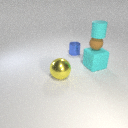
small blue metal cylinder to the left of large cyan rubber cube